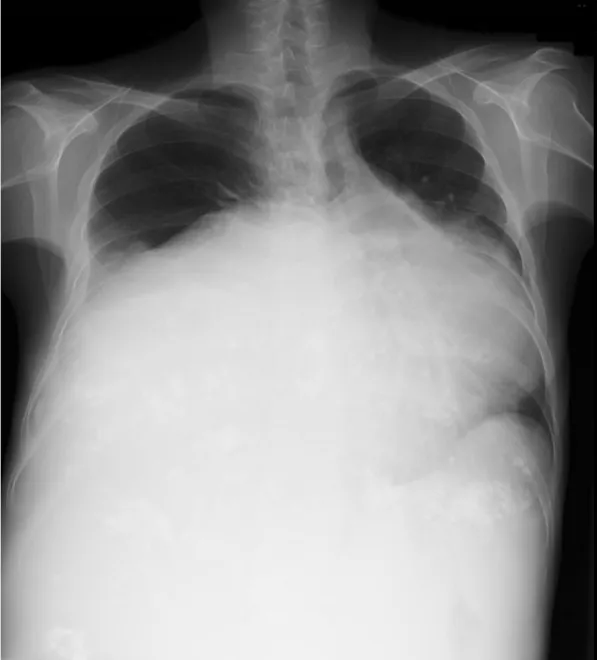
Preoperative chest X-ray showing bilateral diaphragmatic elevation because of the tumor.
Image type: radiology (x_ray)